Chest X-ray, PA view. Patient: 19 years old, sex F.
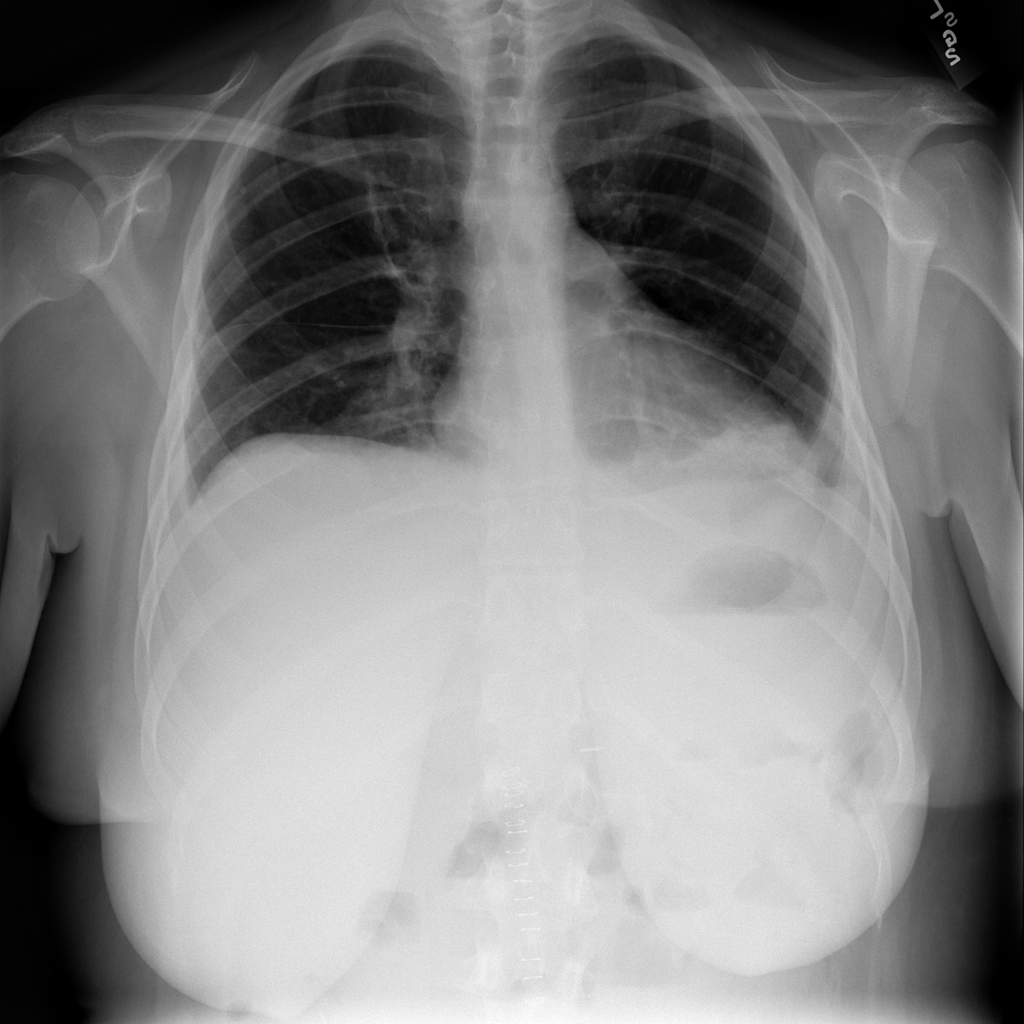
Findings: Atelectasis, Effusion, Infiltration